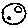
Label: moon